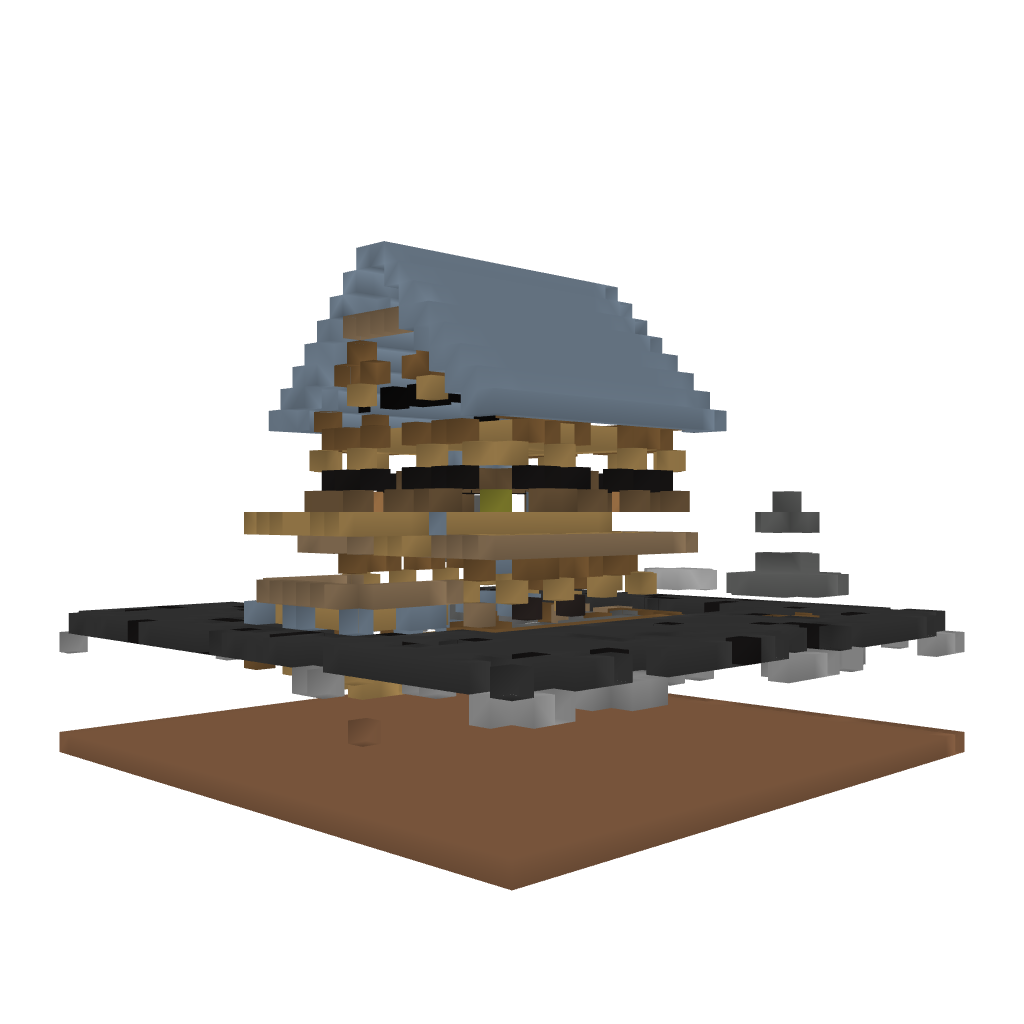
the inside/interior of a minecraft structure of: Medieval House